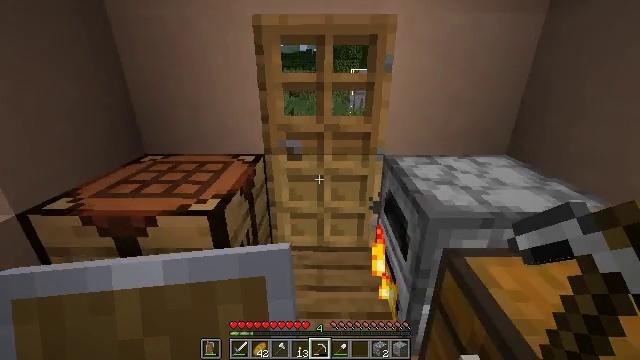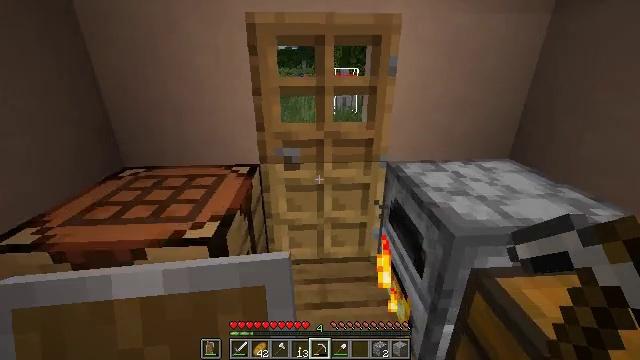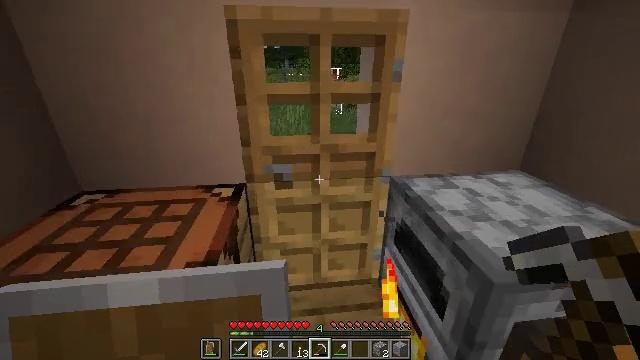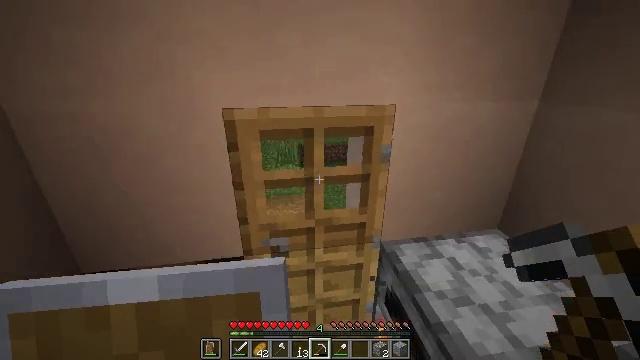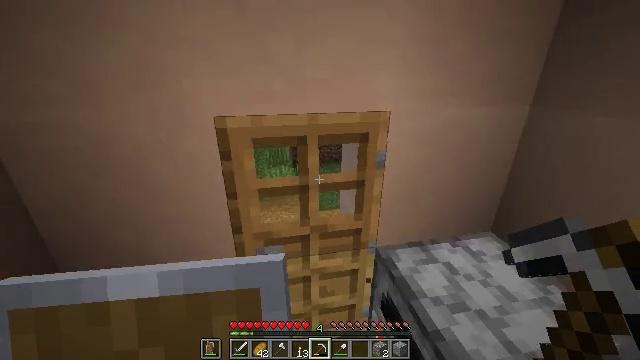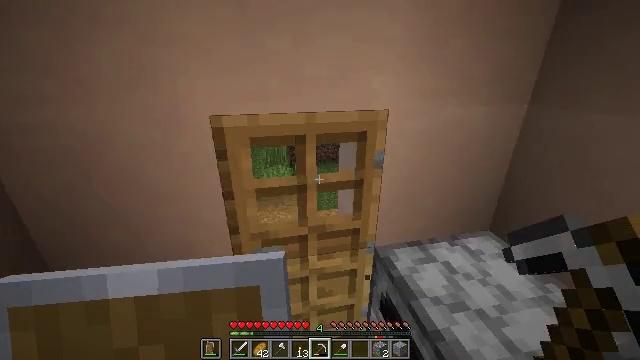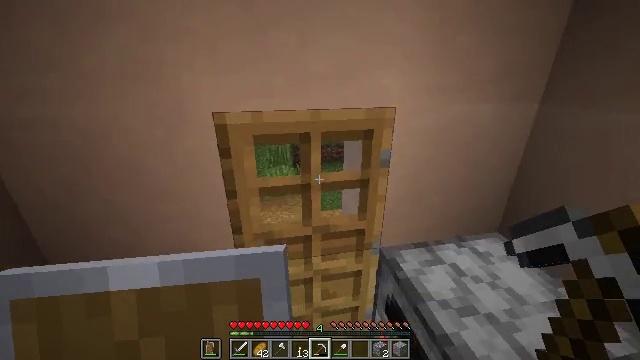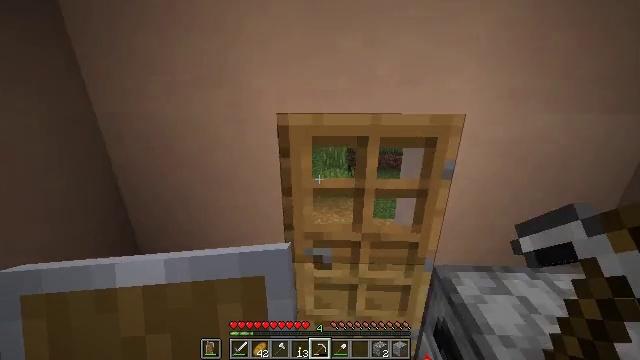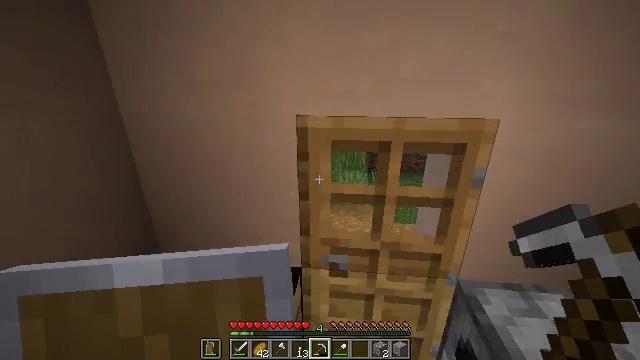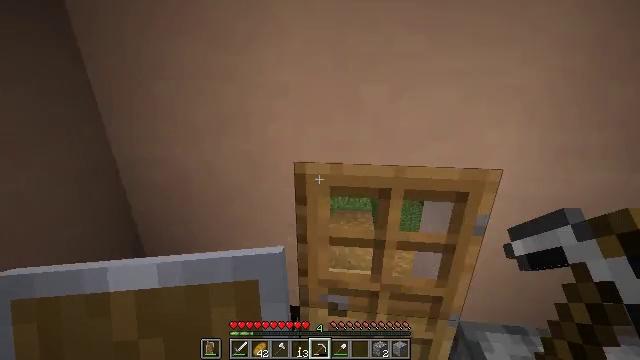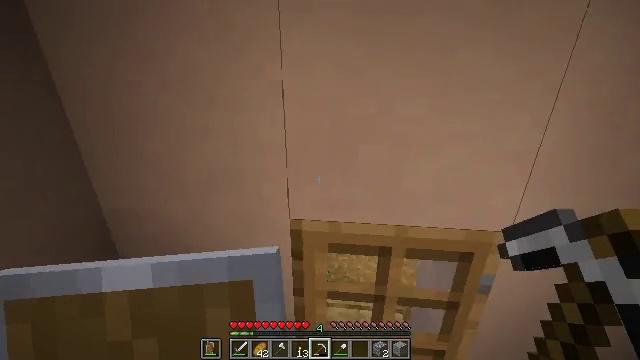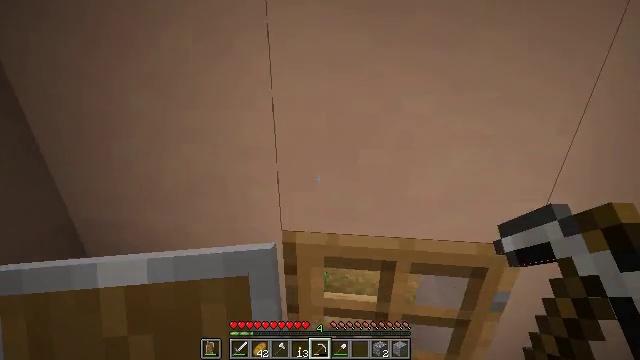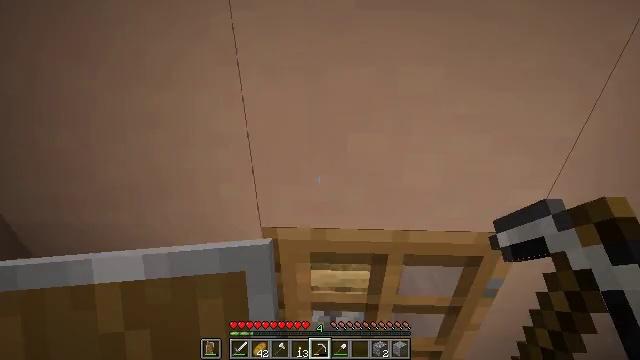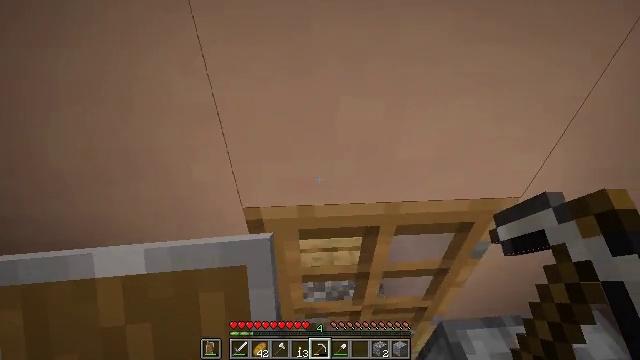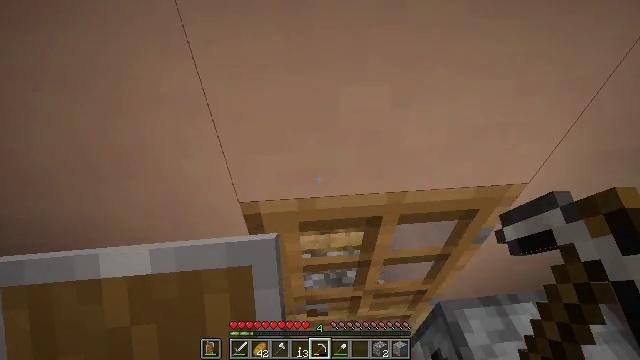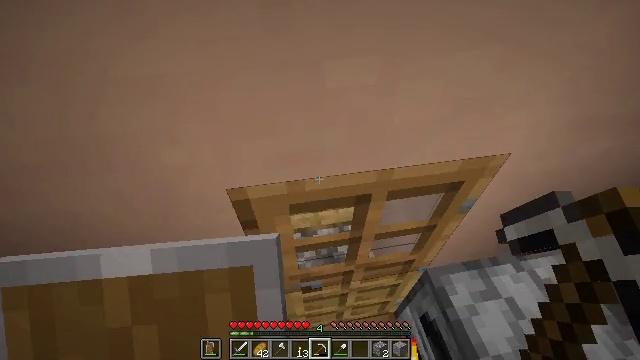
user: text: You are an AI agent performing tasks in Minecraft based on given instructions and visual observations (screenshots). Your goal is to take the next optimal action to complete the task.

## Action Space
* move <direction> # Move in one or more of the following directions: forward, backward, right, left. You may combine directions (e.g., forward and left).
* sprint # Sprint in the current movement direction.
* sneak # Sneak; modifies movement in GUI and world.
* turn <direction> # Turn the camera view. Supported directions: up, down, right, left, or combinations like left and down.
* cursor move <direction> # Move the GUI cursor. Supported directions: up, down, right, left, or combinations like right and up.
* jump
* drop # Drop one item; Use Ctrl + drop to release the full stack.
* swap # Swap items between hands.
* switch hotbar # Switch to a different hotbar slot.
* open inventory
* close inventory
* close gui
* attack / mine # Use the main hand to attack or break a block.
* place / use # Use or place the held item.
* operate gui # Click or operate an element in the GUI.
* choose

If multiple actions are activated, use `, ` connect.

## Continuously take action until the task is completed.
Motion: motion action
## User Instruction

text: Mine the oak door to pick it up.
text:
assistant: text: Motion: move forward, turn right
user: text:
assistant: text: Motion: move forward, turn right
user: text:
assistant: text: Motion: turn right
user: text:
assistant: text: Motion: turn right
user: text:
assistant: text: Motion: no_op
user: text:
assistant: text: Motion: no_op
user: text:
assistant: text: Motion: turn left
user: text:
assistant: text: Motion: move forward, turn left
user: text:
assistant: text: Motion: move forward
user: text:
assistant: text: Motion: move forward
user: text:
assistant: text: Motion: move forward
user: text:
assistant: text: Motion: turn right and down
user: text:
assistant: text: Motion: turn right and down
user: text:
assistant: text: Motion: turn right and down
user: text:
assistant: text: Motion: turn right and down
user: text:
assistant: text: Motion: no_op
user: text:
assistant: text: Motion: no_op
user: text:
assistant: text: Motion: no_op
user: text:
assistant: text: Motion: move right
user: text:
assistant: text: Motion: move right, turn left
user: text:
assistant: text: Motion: turn left
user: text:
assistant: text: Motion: turn left and down
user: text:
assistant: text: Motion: no_op
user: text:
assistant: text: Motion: no_op
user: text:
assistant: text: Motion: no_op
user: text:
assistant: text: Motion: no_op
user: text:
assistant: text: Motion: no_op
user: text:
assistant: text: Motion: no_op
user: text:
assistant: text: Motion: no_op
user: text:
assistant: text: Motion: no_op